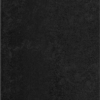
Label: dusty